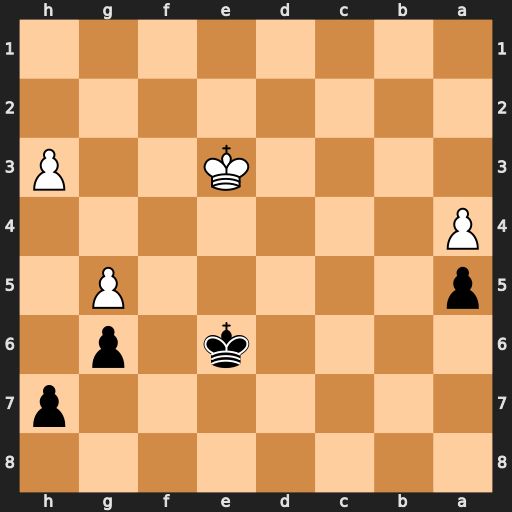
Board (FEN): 8/7p/4k1p1/p5P1/P7/4K2P/8/8
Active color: b
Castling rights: -
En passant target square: -
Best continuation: Kf5 Kd4 Kxg5